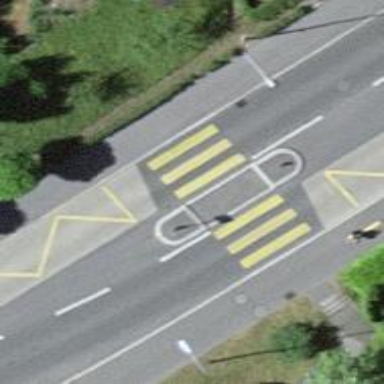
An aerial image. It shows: Kerb barrier.